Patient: sex F, age 57
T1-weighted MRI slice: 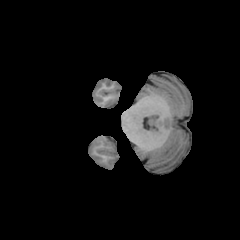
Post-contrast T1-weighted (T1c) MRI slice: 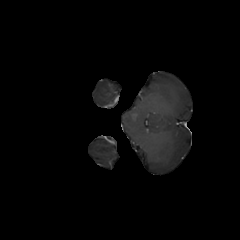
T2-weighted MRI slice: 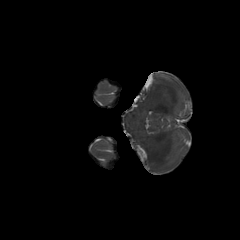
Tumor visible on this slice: no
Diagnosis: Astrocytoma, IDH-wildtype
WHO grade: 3